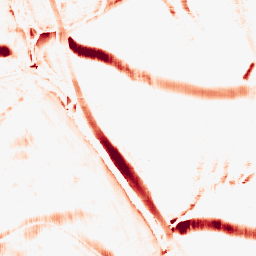
Category: morphological
Decomposition family: morphological_rect
Decomposition parameters: operation: opening
width: 10
height: 20
Upsampling method: sinc_hamming
Upsampling parameters: scale: 4
kernel_size: 16
Upsampling scale: 4